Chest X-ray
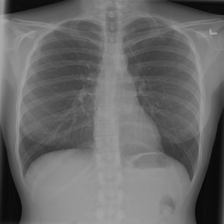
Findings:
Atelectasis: negative
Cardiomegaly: negative
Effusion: negative
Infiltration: negative
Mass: negative
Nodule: negative
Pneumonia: negative
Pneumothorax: negative
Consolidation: negative
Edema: negative
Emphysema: negative
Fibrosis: negative
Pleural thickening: negative
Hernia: negative